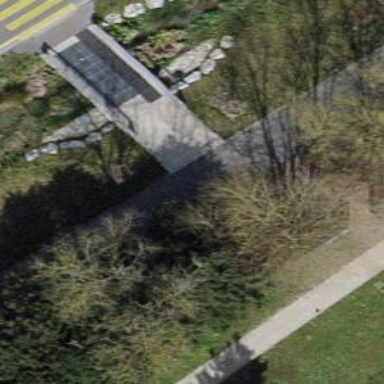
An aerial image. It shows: Asphalt sidewalk next to cycleway.